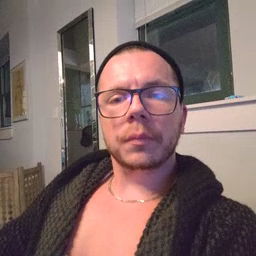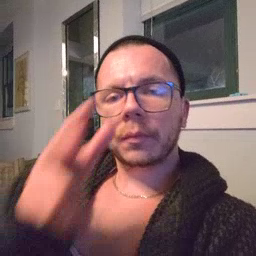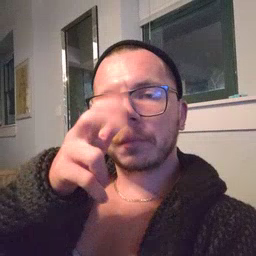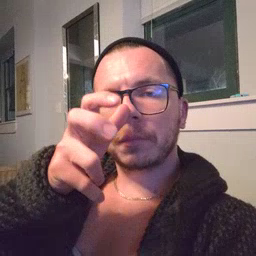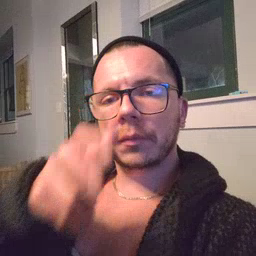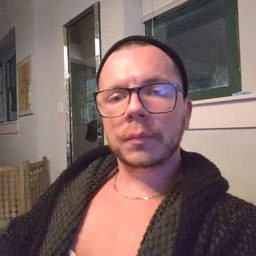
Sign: bug